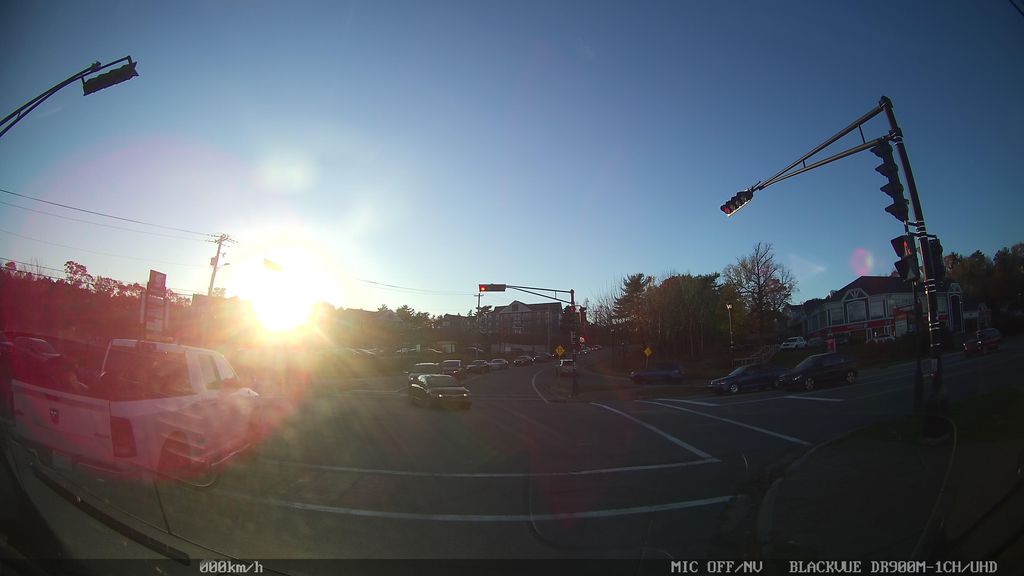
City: halifax